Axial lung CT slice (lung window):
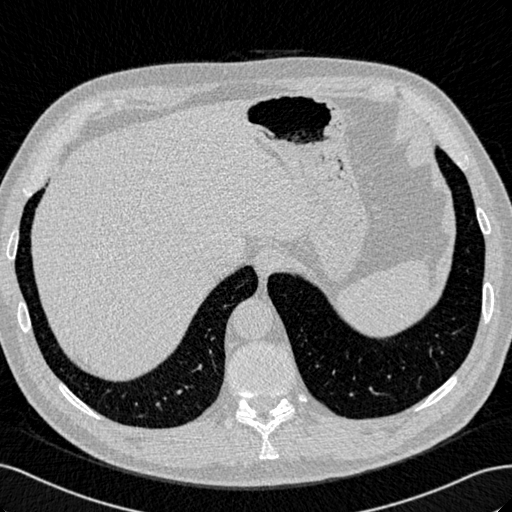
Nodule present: no